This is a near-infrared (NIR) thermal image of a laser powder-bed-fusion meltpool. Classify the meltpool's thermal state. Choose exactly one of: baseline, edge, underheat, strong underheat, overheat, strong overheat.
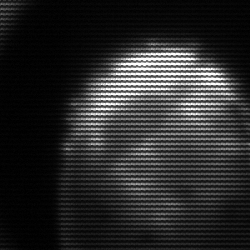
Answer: edge